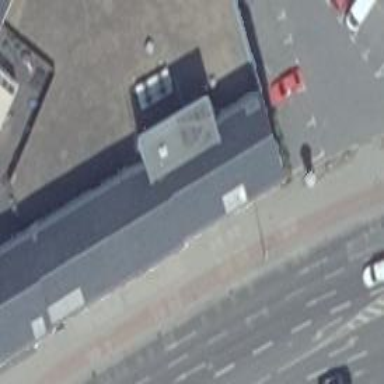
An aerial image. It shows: Building with ridged roof.